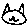
Label: cat